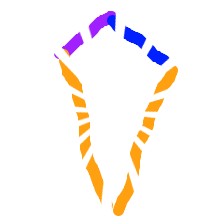
Shape: kite